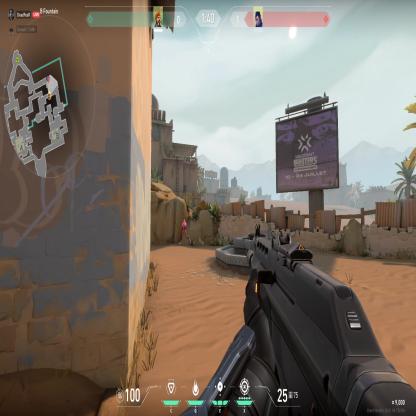
Label: enemy